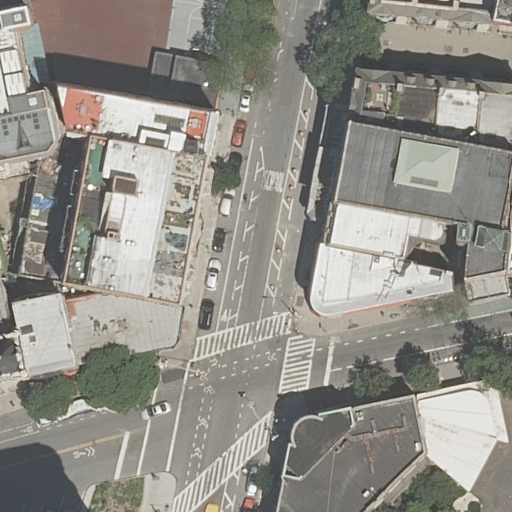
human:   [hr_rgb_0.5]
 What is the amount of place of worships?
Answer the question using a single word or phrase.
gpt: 1

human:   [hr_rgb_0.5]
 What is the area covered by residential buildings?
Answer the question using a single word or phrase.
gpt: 4008m2

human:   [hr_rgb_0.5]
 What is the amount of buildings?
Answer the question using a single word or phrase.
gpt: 21

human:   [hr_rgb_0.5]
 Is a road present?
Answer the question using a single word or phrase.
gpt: yes

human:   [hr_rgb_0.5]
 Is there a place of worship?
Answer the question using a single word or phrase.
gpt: yes

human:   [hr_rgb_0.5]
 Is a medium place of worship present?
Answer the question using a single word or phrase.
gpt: no

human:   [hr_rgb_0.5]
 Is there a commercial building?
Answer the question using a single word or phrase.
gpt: no

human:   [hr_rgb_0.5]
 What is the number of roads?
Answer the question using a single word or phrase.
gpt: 7

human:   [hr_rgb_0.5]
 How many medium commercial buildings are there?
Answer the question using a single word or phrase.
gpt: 0

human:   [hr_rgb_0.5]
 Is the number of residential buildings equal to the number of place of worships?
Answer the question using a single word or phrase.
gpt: no

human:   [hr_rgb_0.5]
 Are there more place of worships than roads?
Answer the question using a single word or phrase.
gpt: no

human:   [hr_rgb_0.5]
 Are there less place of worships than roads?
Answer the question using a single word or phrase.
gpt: yes

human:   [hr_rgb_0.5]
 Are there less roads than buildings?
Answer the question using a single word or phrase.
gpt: yes

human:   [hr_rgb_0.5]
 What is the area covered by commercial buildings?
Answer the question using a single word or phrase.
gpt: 0m2

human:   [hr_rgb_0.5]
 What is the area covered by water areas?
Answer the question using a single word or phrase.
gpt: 0m2

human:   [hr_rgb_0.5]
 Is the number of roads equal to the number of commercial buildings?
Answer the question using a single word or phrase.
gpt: no

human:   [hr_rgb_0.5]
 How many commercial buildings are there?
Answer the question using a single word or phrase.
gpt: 0

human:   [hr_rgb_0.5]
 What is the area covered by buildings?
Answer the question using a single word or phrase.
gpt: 4095m2

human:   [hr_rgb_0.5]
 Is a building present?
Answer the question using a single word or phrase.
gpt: yes

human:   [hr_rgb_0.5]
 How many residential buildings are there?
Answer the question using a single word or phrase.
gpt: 20

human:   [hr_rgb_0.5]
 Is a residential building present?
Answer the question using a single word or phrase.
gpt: yes

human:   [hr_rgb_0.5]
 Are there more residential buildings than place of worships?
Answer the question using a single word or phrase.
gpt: yes

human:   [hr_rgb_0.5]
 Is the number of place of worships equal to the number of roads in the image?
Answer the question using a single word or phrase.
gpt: no

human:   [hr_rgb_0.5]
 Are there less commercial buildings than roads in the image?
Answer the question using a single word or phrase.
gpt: yes

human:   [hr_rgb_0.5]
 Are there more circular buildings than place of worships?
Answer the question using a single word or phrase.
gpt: no

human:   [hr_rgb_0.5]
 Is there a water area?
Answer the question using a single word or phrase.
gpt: no

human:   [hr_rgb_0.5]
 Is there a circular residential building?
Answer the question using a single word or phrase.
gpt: no

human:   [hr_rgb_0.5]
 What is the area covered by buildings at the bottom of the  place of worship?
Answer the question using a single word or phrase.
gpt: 545m2

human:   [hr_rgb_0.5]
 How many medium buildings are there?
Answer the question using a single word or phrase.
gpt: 10

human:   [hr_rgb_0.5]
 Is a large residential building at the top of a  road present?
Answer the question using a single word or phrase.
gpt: yes

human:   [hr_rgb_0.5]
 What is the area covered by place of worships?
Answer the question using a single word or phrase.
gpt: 86m2

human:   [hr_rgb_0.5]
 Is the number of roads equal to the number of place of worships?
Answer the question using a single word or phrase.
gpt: no

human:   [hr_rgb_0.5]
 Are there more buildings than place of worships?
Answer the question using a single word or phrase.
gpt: yes

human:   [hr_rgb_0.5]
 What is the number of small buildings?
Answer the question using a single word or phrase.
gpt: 8

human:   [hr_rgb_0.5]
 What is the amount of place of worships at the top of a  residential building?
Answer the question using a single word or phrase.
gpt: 1

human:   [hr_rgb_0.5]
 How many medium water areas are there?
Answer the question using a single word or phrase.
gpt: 0

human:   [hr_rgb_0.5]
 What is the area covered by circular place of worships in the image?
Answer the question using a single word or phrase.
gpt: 0m2

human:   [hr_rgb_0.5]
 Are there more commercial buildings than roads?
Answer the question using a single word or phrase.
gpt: no

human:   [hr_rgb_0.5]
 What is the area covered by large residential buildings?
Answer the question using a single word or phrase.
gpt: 2148m2

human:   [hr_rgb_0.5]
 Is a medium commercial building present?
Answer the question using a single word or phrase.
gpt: no

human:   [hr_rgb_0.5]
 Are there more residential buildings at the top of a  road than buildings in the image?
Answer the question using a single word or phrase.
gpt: no

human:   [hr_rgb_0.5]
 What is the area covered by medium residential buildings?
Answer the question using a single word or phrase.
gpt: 1600m2

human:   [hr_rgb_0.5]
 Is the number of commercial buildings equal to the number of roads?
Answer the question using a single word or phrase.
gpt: no

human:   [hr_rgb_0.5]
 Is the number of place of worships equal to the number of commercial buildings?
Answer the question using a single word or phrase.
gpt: no

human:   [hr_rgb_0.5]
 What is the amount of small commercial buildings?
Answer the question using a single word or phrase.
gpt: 0

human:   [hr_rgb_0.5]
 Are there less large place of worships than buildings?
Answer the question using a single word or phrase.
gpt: yes

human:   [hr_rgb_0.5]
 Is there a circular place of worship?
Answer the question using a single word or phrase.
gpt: no

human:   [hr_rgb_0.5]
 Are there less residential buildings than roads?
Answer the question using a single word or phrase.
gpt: no

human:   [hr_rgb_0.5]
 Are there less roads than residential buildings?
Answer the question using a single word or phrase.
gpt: yes

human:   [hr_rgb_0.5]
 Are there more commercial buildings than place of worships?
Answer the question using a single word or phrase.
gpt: no

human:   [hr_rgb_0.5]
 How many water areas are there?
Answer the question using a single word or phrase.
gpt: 0

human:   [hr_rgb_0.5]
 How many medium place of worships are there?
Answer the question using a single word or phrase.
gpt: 0

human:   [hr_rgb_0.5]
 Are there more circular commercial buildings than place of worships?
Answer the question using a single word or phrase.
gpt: no

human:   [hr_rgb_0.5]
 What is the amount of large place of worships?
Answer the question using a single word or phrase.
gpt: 0

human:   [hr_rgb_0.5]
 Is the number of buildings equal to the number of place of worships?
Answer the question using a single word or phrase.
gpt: no

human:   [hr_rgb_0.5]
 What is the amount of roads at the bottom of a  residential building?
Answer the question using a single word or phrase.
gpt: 6

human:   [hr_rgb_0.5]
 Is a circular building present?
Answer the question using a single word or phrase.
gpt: no

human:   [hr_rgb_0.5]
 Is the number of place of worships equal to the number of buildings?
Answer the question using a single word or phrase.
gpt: no

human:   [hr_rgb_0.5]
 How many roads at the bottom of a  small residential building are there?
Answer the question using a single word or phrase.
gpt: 6

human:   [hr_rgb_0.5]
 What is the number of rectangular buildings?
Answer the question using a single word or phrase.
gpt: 13

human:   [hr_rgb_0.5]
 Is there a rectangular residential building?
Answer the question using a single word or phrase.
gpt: yes

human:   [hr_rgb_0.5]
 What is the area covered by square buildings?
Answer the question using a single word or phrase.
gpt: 0m2

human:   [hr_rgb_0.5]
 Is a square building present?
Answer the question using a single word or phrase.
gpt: no

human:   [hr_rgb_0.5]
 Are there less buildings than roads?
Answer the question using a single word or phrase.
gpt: no